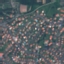
Land use / land cover: Residential